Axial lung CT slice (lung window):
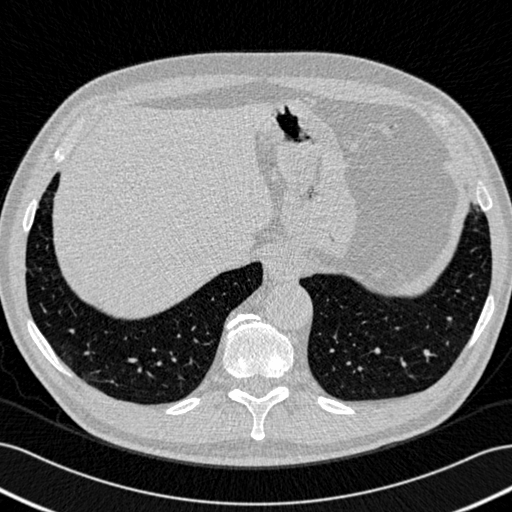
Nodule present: no